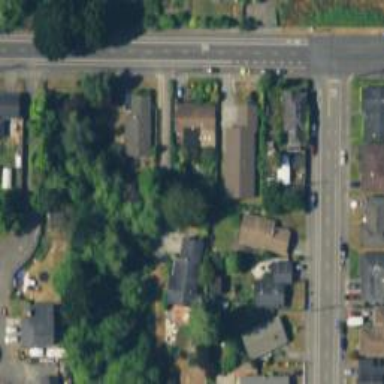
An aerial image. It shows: Alley classified as service road.